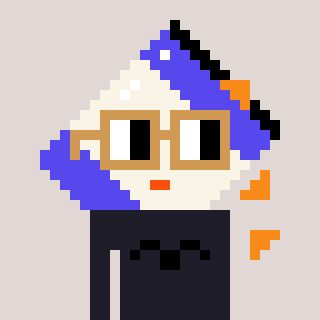
a pixel art character with square brown glasses, a chips-shaped head and a grayscale-colored body on a warm background